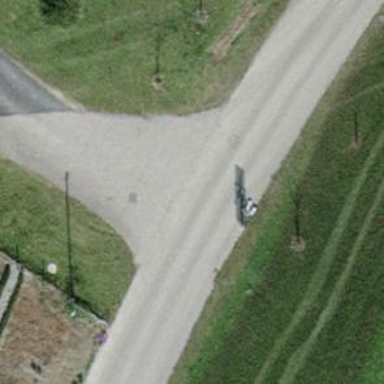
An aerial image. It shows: Unclassified road with paved surface.